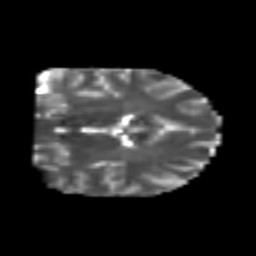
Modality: T2w
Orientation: coronal
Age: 25
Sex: male
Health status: healthy